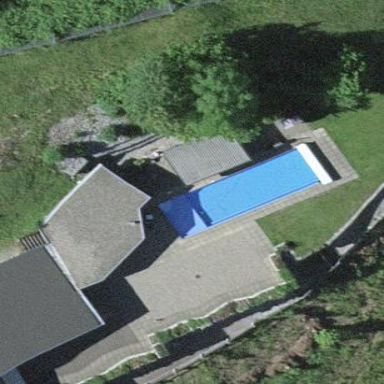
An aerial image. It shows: Swimming pool located in leisure land.